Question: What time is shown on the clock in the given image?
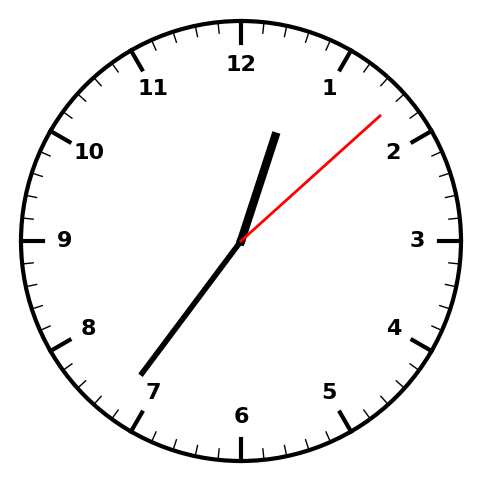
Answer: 12:36:08